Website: home-depot
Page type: payment
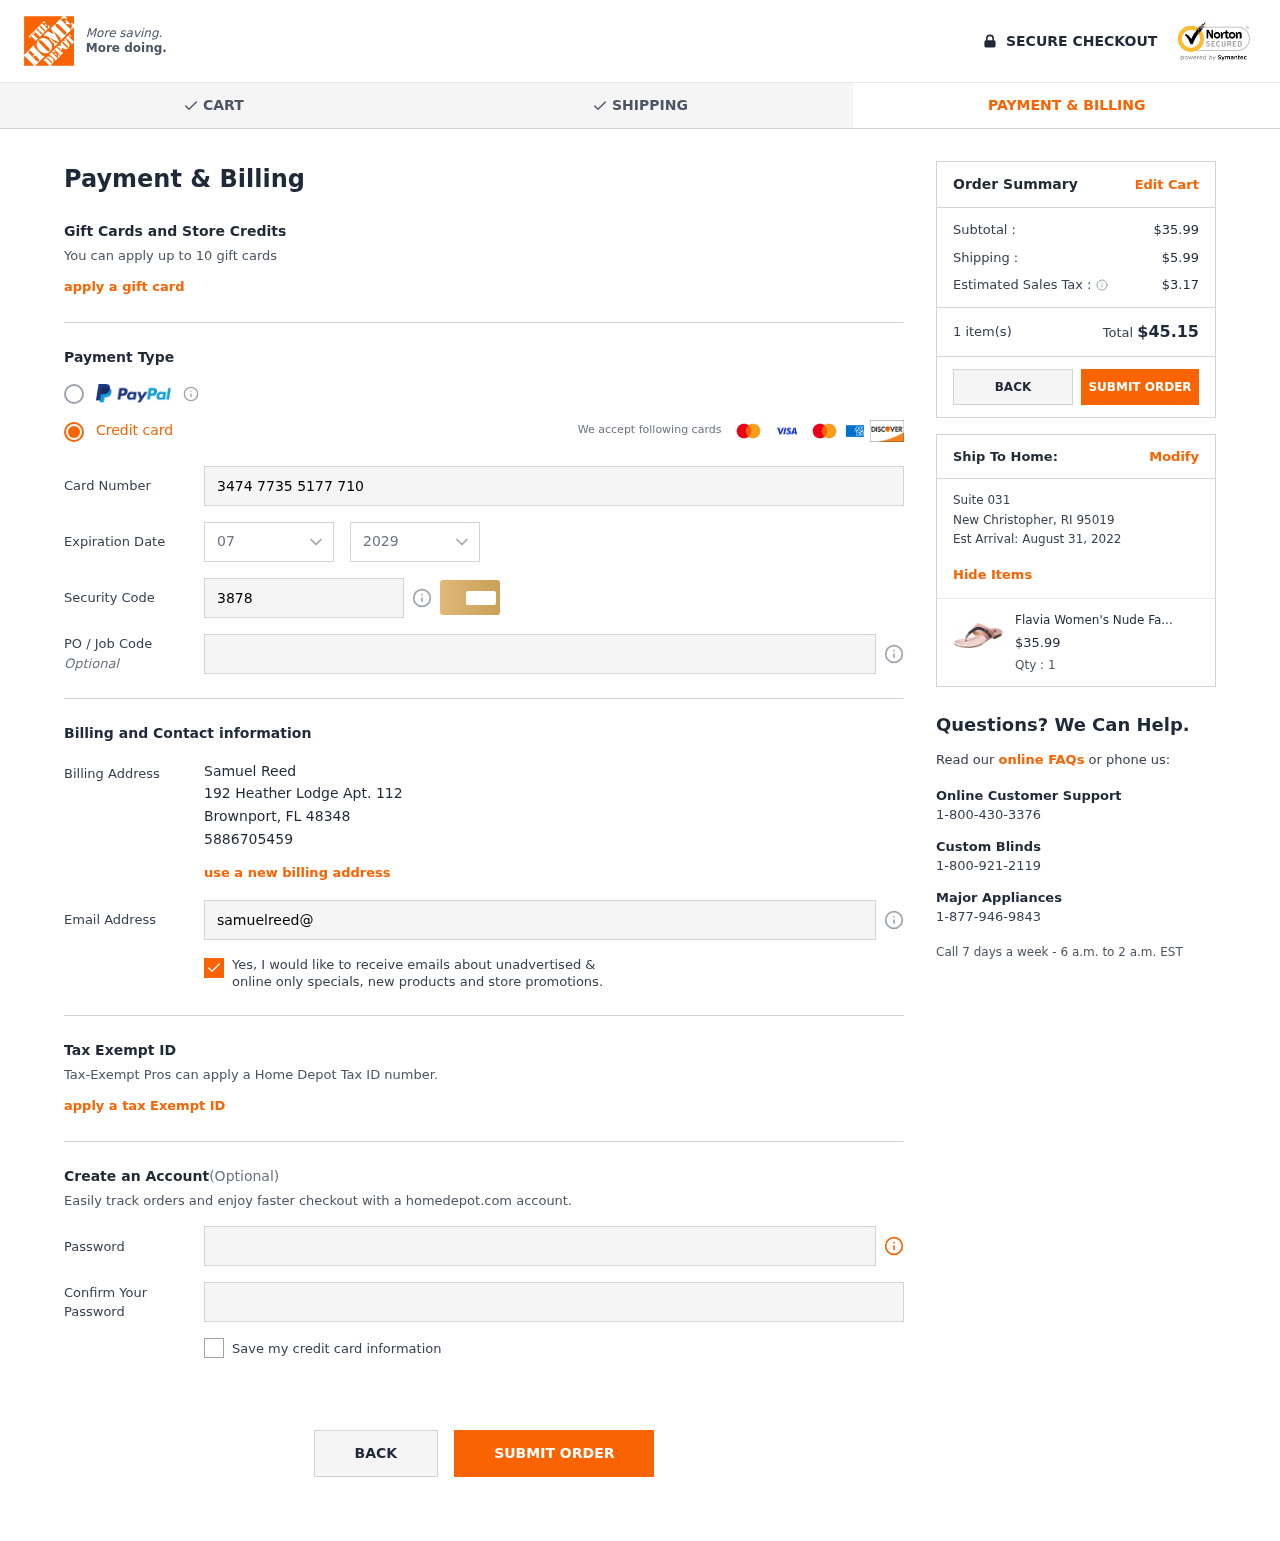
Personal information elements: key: PII_CARD_CVV
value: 3878
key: PII_CARD_EXPIRY_MONTH
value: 07
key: PII_CARD_EXPIRY_YEAR
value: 29
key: PII_CARD_NUMBER
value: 3474 7735 5177 710
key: PII_CITY
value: Brownport
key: PII_CITY2
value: New Christopher
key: PII_EMAIL
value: samuelreed@gmail.com
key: PII_FULLNAME
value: Samuel Reed
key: PII_PHONE
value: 5886705459
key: PII_POSTCODE
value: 48348
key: PII_POSTCODE2
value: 95019
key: PII_STATE_ABBR
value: FL
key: PII_STATE_ABBR2
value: RI
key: PII_STREET
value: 192 Heather Lodge Apt. 112
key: PII_STREET2
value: Suite 031
Product elements: key: PRODUCT1_NAME
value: Flavia Women's Nude Fashion Slippers-8 UK (40 EU) (9 US) (FL/213/NUD)
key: PRODUCT1_PRICE
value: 35.99
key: PRODUCT1_QUANTITY
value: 1
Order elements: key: ORDER_SUBTOTAL
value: $35.99
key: ORDER_SHIPPING_COST
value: $5.99
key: ORDER_TAX
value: $3.17
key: ORDER_NUM_ITEMS
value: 1 item(s)
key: ORDER_TOTAL
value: $45.15
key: ORDER_DELIVERY_DATE
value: August 31, 2022